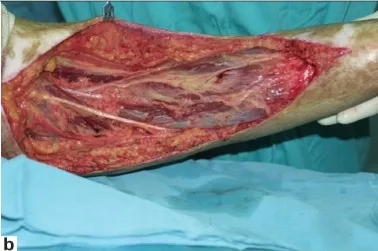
S ulcer at the right popliteal fossa;. An intra-operative photo after tumor excision with exposed neurovascular structures.
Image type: medical_photograph (other_medical_photograph)